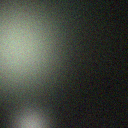
Screen state: off